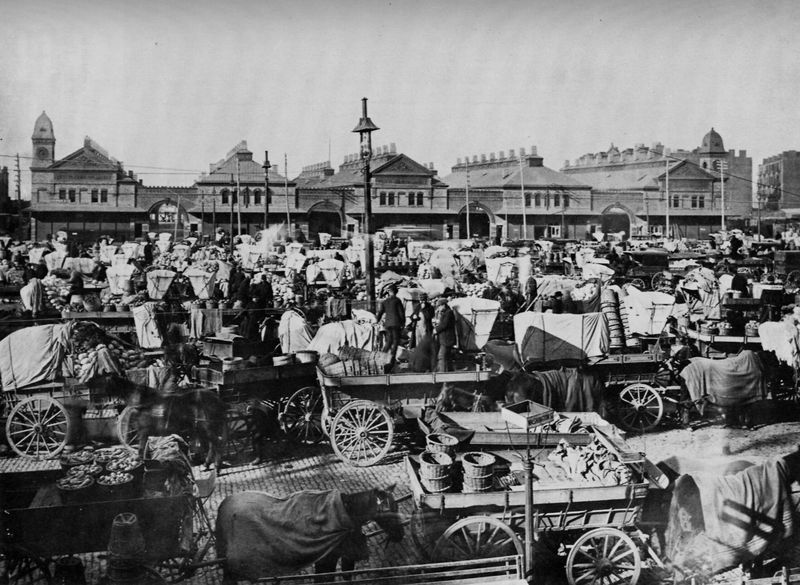
Titel: Der West Washington Markt, New York
Künstler: Amerikanischer Photograph
Schlagwörter: dunkel, menschen, fenster, grau, hell, laterne, schwarz, weiss, gebäude, haus, andrang, gedränge, häuser, handel, kamine, pferd, pferde, räder, ansicht, fassaden, gepäck, körbe, dächer, giebel, kutschen, markt, platz, speichen, hafen, rad, wagen, foto, fotografie, türme, bahnhof, wägen, fass, fässer, auswanderer, gespann, käufer, ware, hallen, planen, decken, waren, photo, rädern, reihe, arabisch, bogen, durcheinander, lustig, merkt, nordafrika, topf, tuch, turm, verdeck, ähnlich